Field crop: tomato
Growth stage: 1
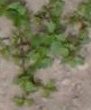
Species: portulaca